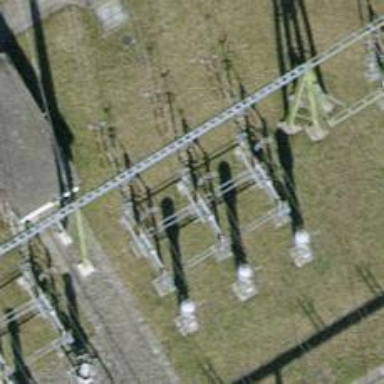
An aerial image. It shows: Insulator used in power equipment.